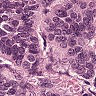
Metastatic tissue present: yes